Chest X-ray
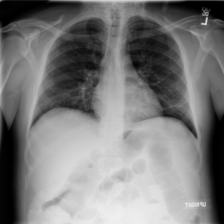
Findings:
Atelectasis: positive
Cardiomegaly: negative
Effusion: negative
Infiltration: negative
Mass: negative
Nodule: negative
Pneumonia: negative
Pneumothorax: negative
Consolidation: negative
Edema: negative
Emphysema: negative
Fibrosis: negative
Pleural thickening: negative
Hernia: negative